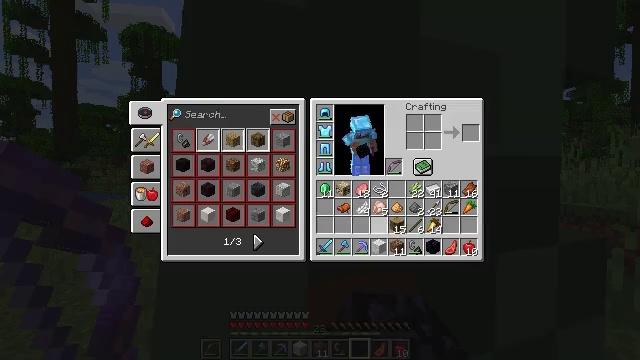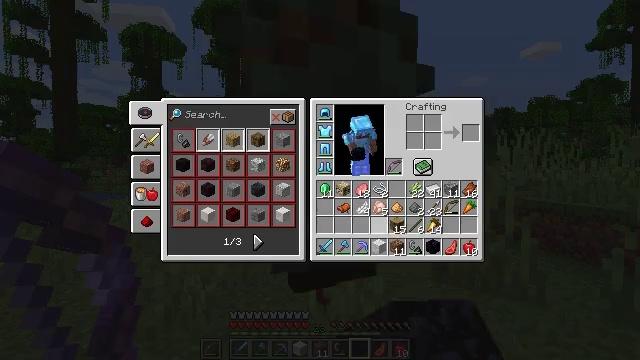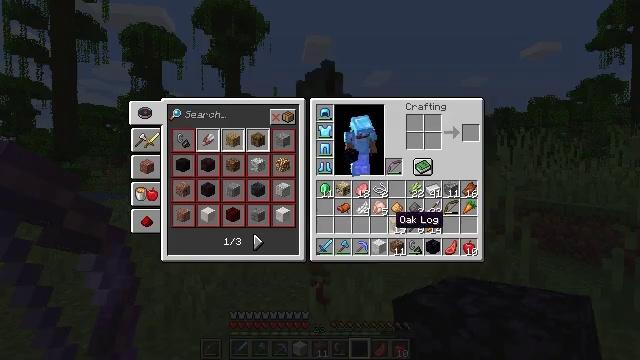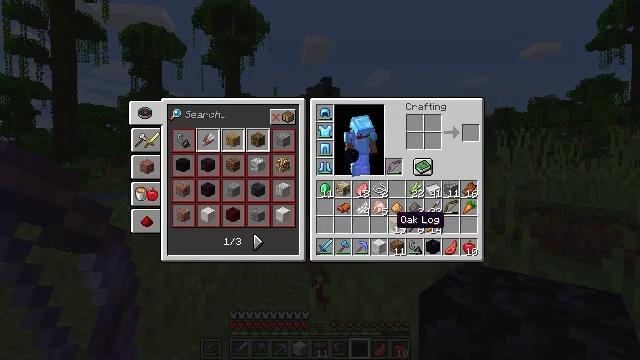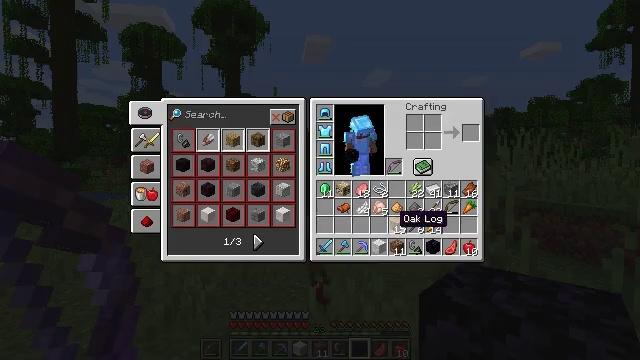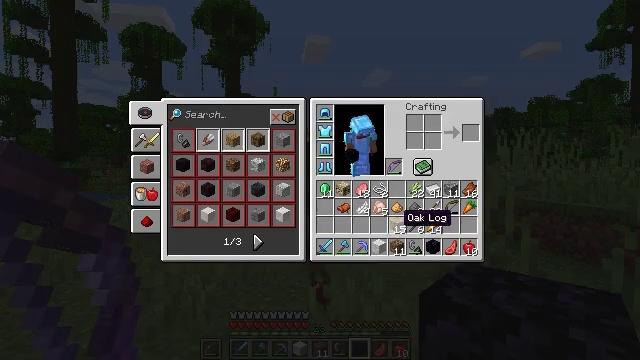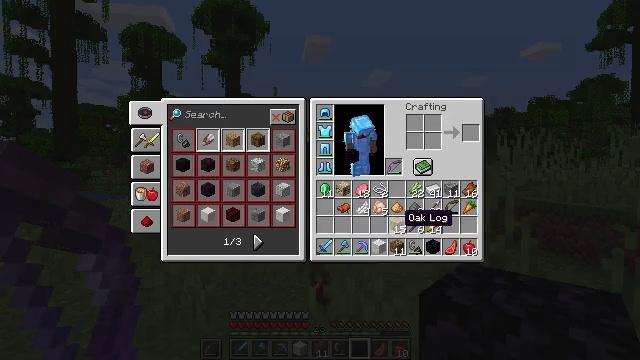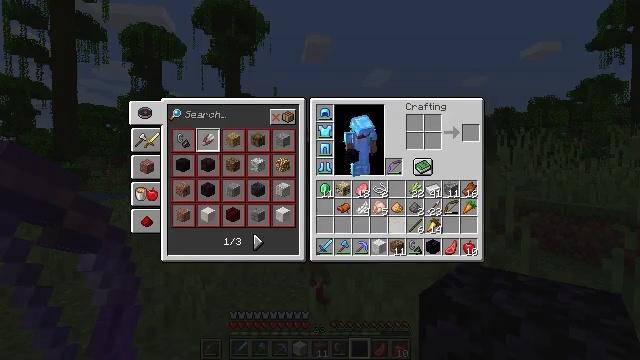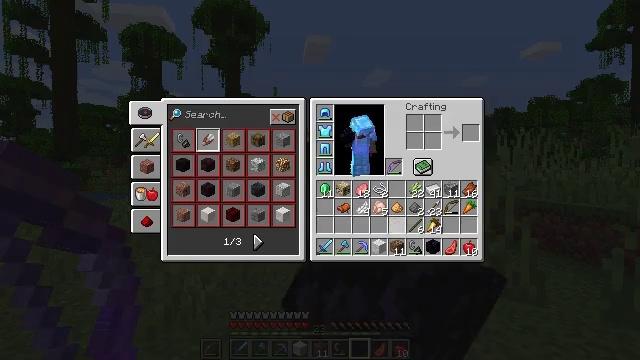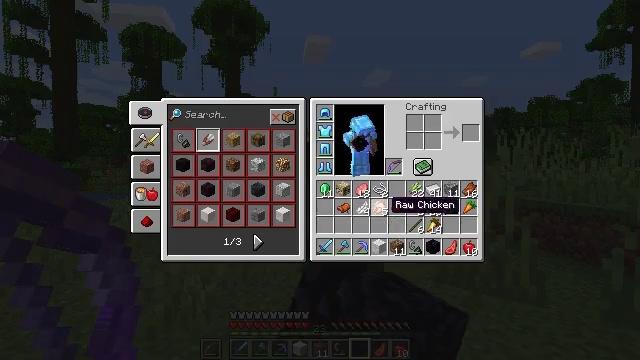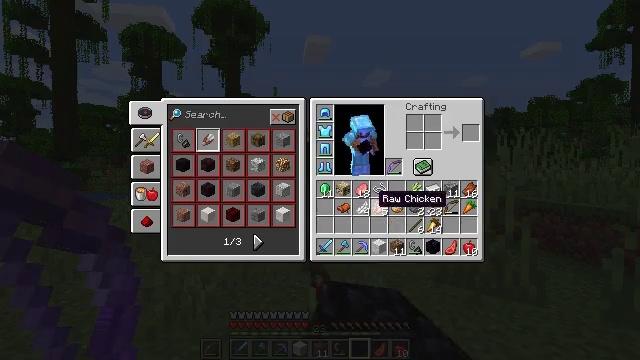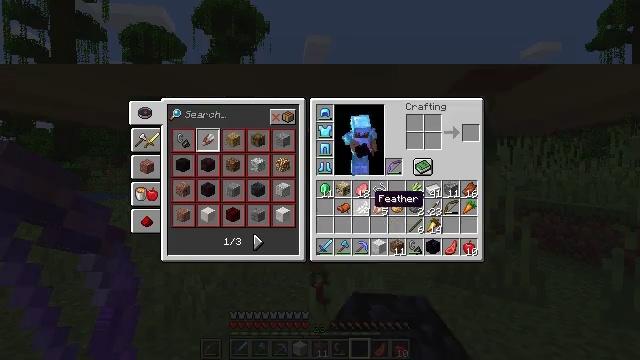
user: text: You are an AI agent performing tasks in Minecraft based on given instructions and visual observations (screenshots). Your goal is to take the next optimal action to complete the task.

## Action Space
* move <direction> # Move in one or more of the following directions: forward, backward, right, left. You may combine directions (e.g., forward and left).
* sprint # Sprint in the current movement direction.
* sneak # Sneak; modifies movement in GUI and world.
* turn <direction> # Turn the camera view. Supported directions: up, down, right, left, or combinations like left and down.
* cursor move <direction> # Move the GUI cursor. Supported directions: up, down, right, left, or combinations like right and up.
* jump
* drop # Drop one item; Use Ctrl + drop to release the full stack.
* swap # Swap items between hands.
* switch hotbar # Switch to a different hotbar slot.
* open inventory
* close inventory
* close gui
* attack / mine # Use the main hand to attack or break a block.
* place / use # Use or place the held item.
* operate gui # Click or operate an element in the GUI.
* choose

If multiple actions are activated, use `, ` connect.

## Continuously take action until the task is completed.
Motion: motion action
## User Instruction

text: Remove an oak log from the inventory.
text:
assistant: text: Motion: sprint, open gui
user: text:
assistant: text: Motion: sprint
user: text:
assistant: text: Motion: sprint
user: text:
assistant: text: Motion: sprint
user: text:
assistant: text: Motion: sprint
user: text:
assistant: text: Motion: sprint
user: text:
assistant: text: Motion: sprint, drop
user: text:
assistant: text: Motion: sprint, drop
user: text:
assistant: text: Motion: sprint, cursor move left and up, drop
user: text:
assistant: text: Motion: sprint, cursor move left
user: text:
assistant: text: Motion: sprint
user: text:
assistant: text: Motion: sprint